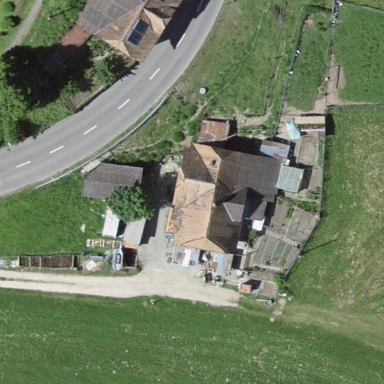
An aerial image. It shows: Farm building.